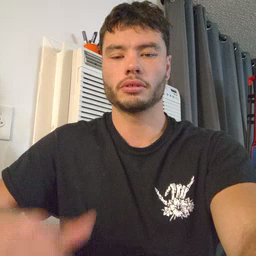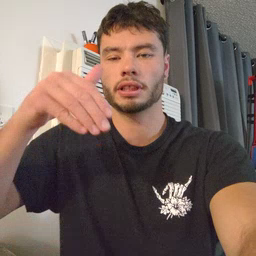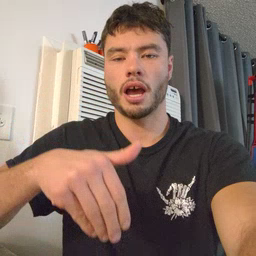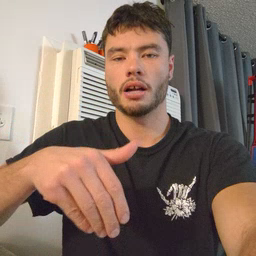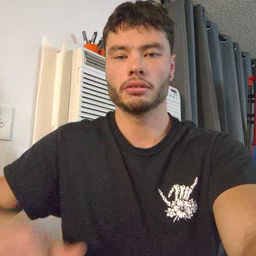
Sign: night